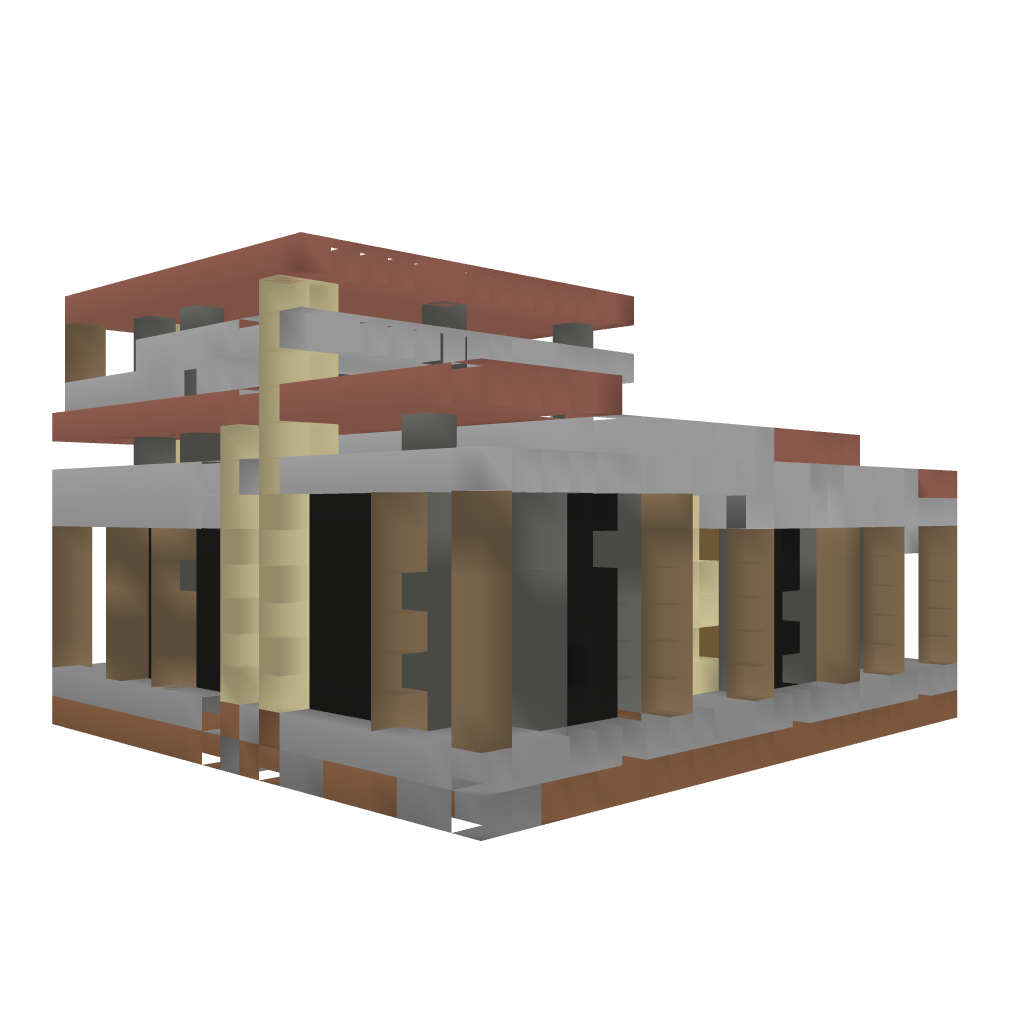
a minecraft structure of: Modern/Tropical Apartment